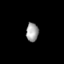
Tissue: prostate
Cell type: Epithelial cells
Senescence score: 0.333
Nuclear area (px): 225
Mean DAPI intensity: 158.44